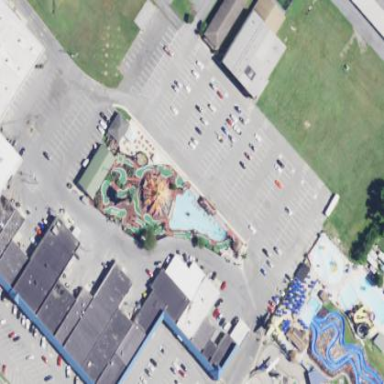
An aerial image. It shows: Miniature golf leisure land.